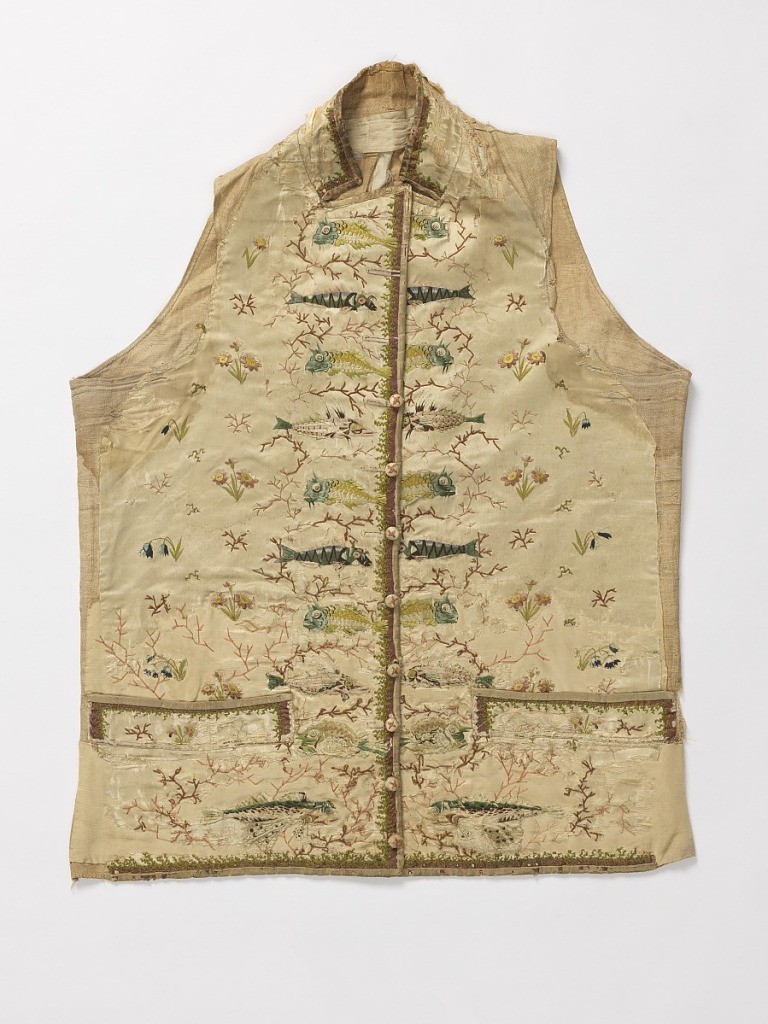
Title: Waistcoat
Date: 1775–1800
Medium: silk embroidery on silk foundation, linen back Technique: embroidered on satin weave
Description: White satin with polychrome silk embroidery and green and brown chenille. Small floral sprays scattered over the ground. Down the center, a series of fish of many different types. Cut straight across the bottom. Pockets are straight.